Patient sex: M
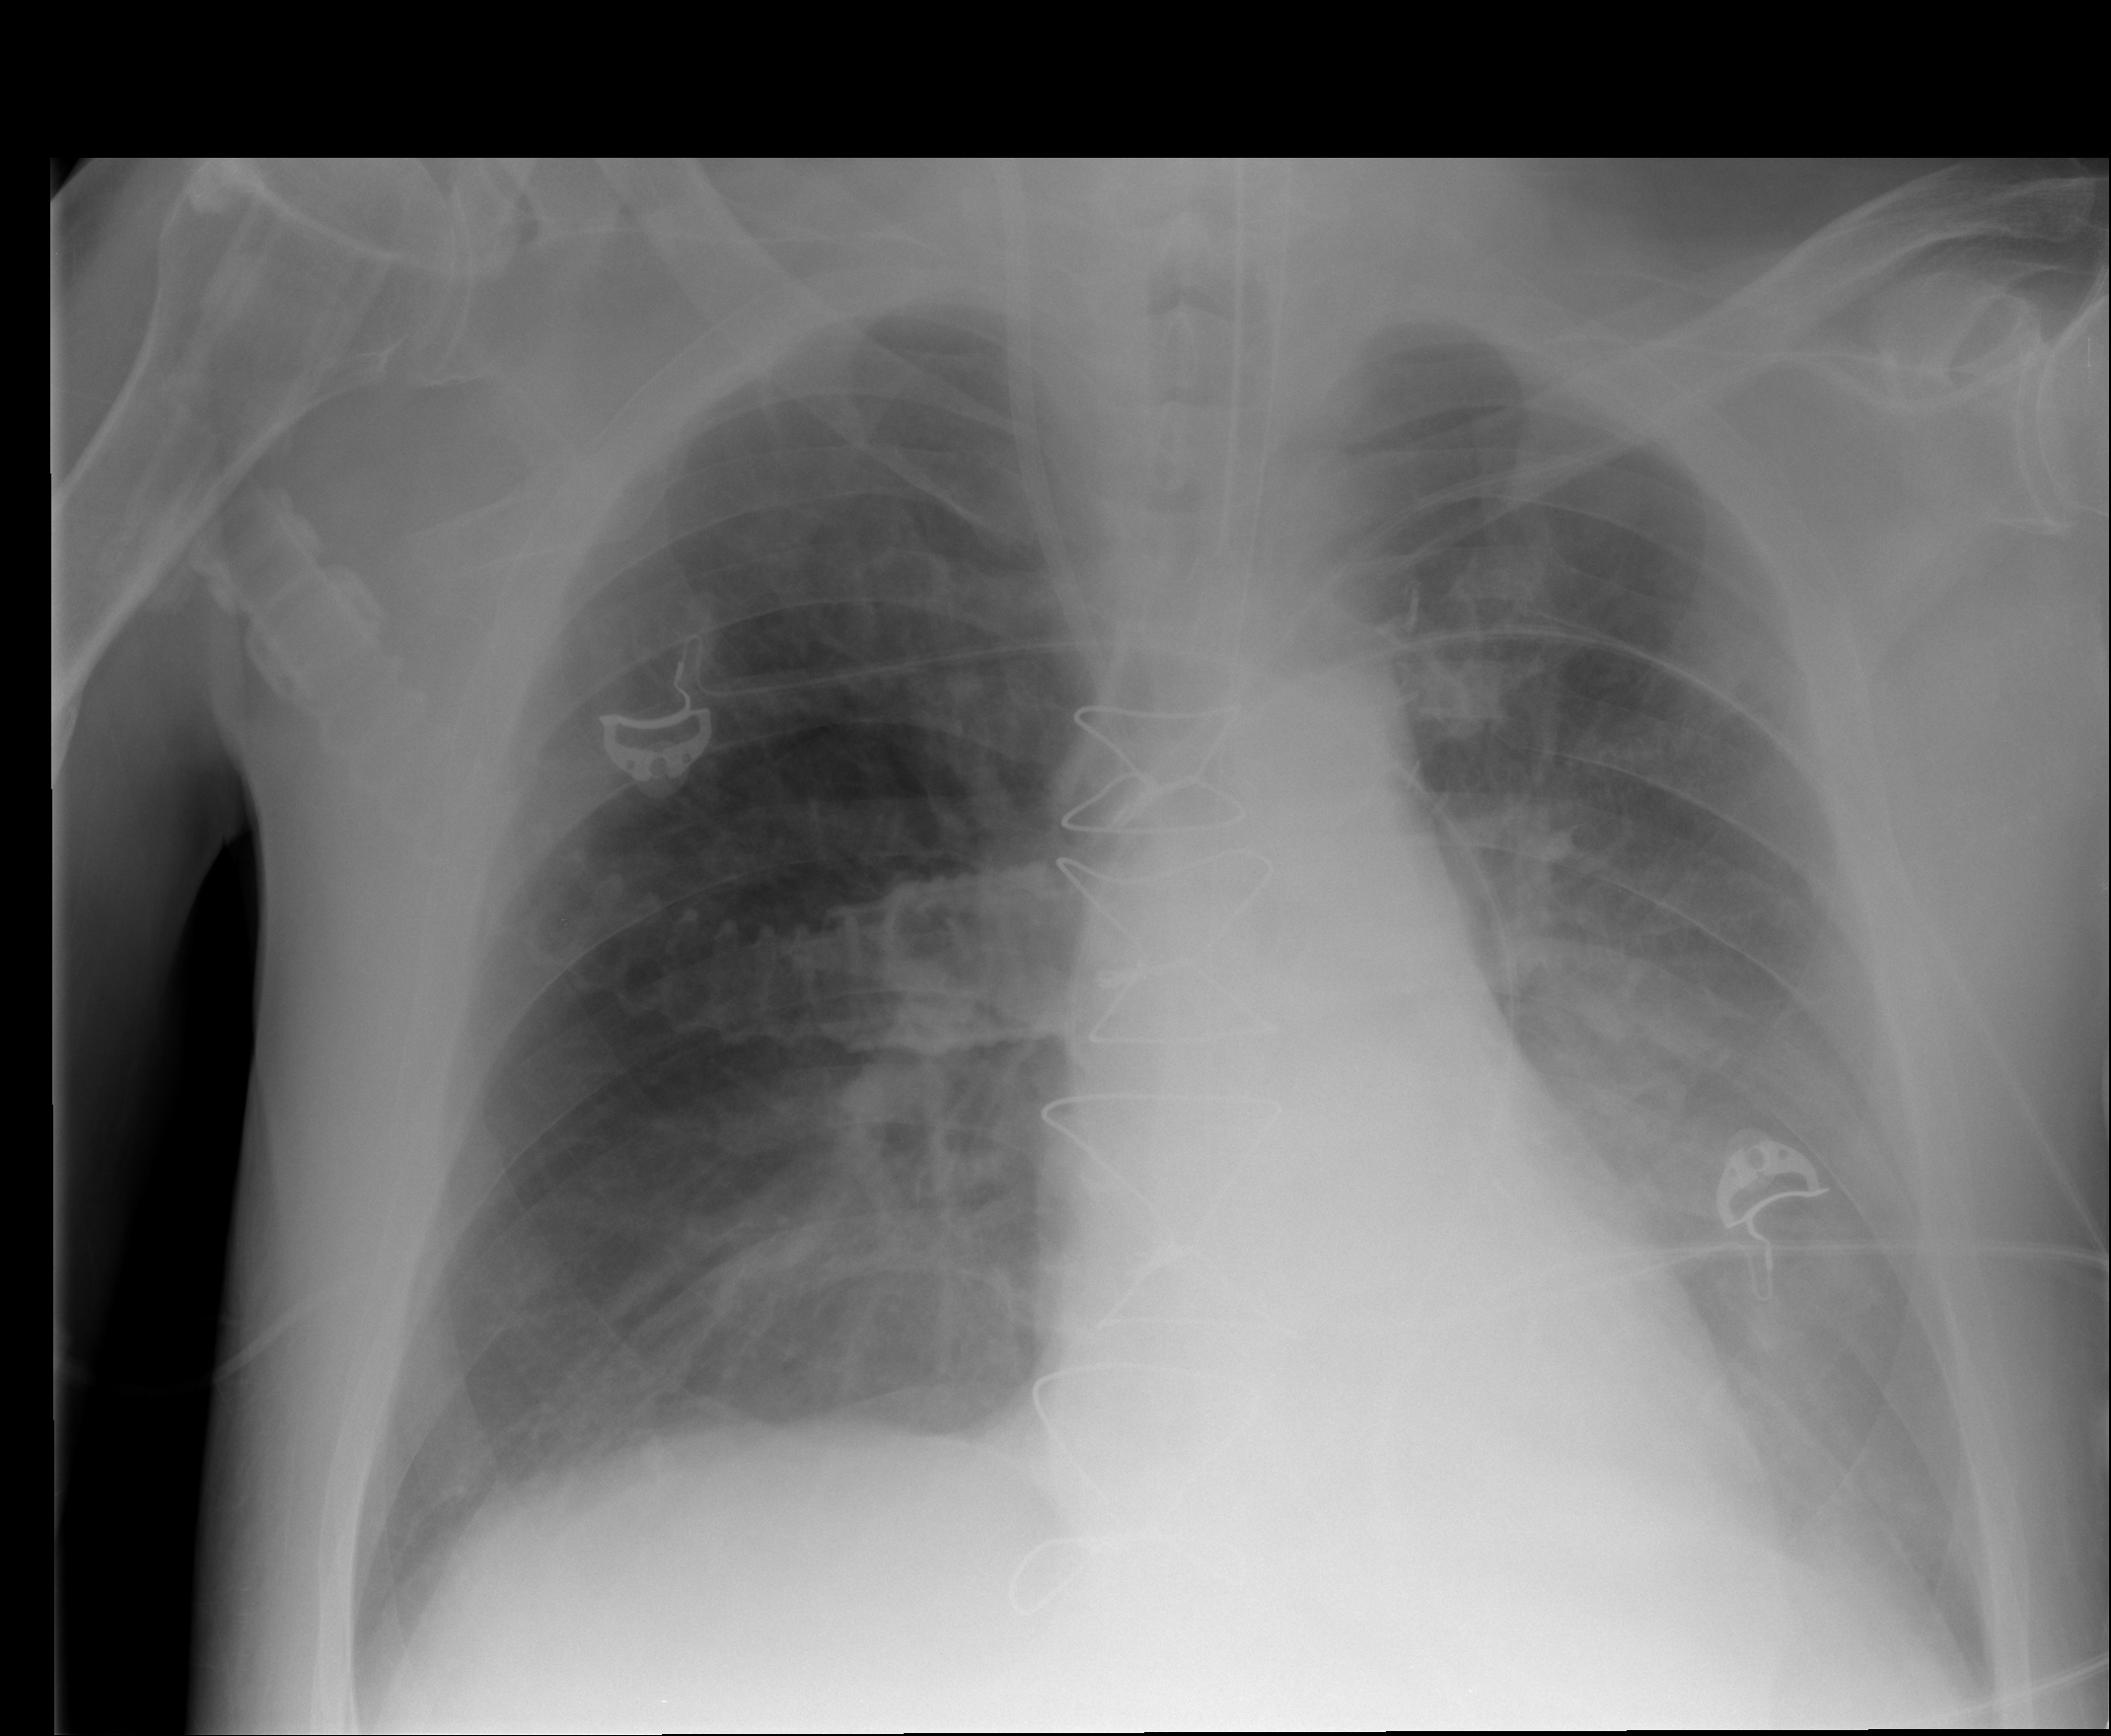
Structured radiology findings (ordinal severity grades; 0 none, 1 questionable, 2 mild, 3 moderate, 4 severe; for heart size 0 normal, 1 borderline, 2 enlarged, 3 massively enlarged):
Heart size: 0
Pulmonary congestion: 2
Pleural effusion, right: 2
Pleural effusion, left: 2
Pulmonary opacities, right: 0
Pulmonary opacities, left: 2
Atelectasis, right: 2
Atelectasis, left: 2